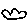
Label: cloud